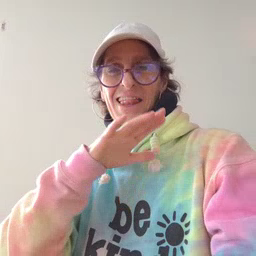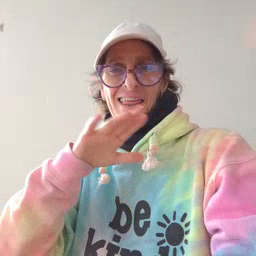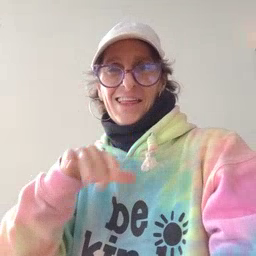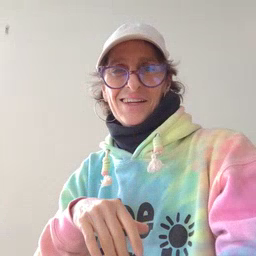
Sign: clean